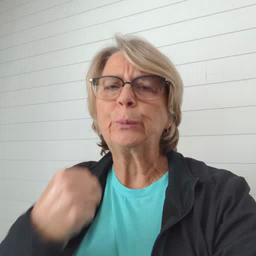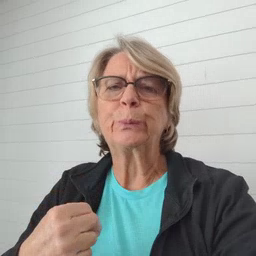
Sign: cute